Question: Is there any open source framework that encapsulates: a 'Wiki', 'Forum' and a 'ticket system'. Something like a software configuration Manager (SCM).
Looking for something very similar to offers to project owners.
I'm looking to give support to a small web software project. I keep finding separate implementations of these features.
If there are commercial products it would be nice to hear from them too.
'Wordpress' might be an option.

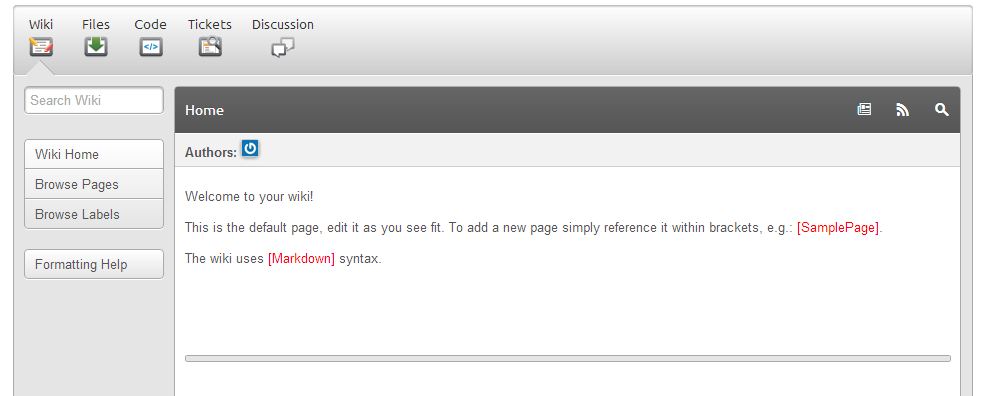
Answer: You could use <URL>, Issue tracking.
Another popular alternative would be <URL>.